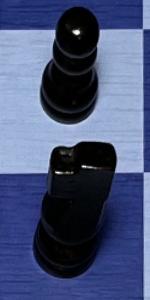
Label: Knight_Black